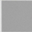
Piece: xx